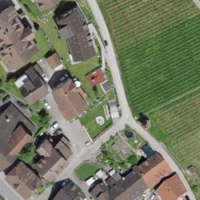
EUNIS habitat code: 54
Species observed at this site:
Grus grus